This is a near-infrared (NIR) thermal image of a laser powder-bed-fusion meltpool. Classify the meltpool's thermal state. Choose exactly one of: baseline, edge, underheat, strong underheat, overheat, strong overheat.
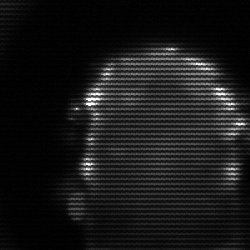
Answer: baseline